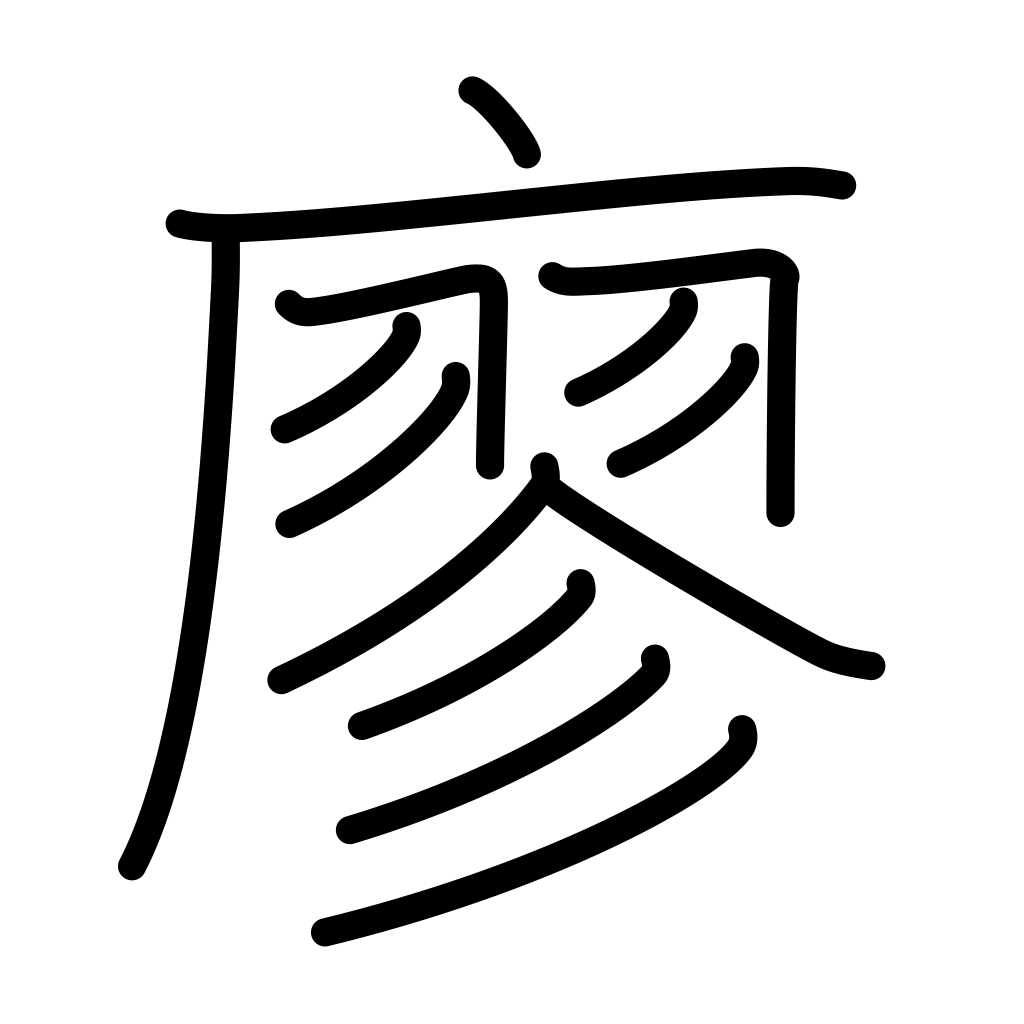
Meaning: empty, name